Question: I am struggling to do the following from morning to get the solution.
I have 2 tables
Table1 and Table2
## Table1
'''
Impressions Clicks RetailerId ManufacturerId Date
230 1273 5 104 2013-10-23 08:46:21.377
240 1220 12 104 2013-10-23 08:46:21.377
340 1530 8 102 2013-10-23 08:46:21.377
220 2012 25 102 2013-10-23 08:46:21.377
'''
## Table2
'''
Earnings CreatedAt RetailerId ManufacturerId
20.0 2013-10-23 08:46:21.3775 25 104
21.0 2013-10-23 08:46:21.37712 12 104
15.5 2013-10-23 08:46:21.3778 12 102
16.2 2013-10-23 08:46:21.377 25 102
'''
I need to join both the tables and both tables dont have any foreign key relation ships as table1 data is summarised and then updated.
My intention here is I need to fetch TotalClicks,Total Impressions,TotalEarnings for all the retailers for a particular manufacturer and between selected dates.
When I do some aggregate functions I am not getting results I am expecting.
What I have done so far is
'''
select rs.retailerid, rs.Clicks,asr.TotalValue, rs.ManufacturerId, asr.ManufacturerId
from(select rs.RetailerId,rs.ManufacturerId,SUM(rs.WidgetClicks) as Clicks
from RetailerStats rs group by RetailerId,ManufacturerId)rs
join
(select asr.retailerid,asr.ManufacturerId,SUM(asr.Earnings) as TotalValue
from AffiliateSchemeReports asr group by RetailerId,ManufacturerId)asr
on rs.RetailerId = asr.RetailerId
where rs.ManufacturerId = 104 and asr.ManufacturerId = 104
'''

When I give datepart in the aggregate function it is not giving me actual values.
Any help much appreciated!
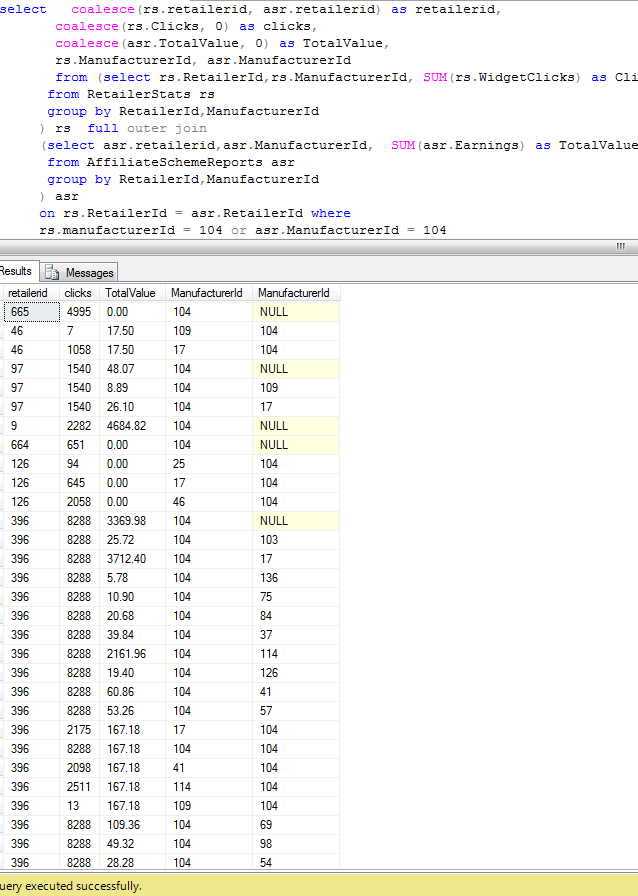
Answer: One thought is to use a 'full outer join' to get values even if they are only in one table. I also moved the manufacturer id to the 'join' condition:
'''
select coalesce(rs.retailerid, asr.retailerid) as retailerid,
coalesce(rs.Clicks, 0) as clicks,
coalesce(asr.TotalValue, 0) as TotalValue,
rs.ManufacturerId, asr.ManufacturerId
from (select rs.RetailerId, rs.ManufacturerId, SUM(rs.WidgetClicks) as Clicks
from RetailerStats rs
group by RetailerId, ManufacturerId
) rs full outer join
(select asr.retailerid, asr.ManufacturerId, SUM(asr.Earnings) as TotalValue
from AffiliateSchemeReports asr
group by RetailerId, ManufacturerId
) asr
on rs.RetailerId = asr.RetailerId and
rs.ManufacturerId = asr.ManufacturerId
where (rs.ManufacturerId = 104 or asr.ManufacturerId = 104)
'''